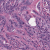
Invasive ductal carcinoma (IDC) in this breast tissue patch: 1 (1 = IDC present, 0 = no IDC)